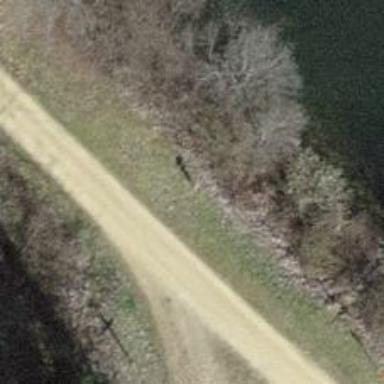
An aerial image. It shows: Pipeline marker.